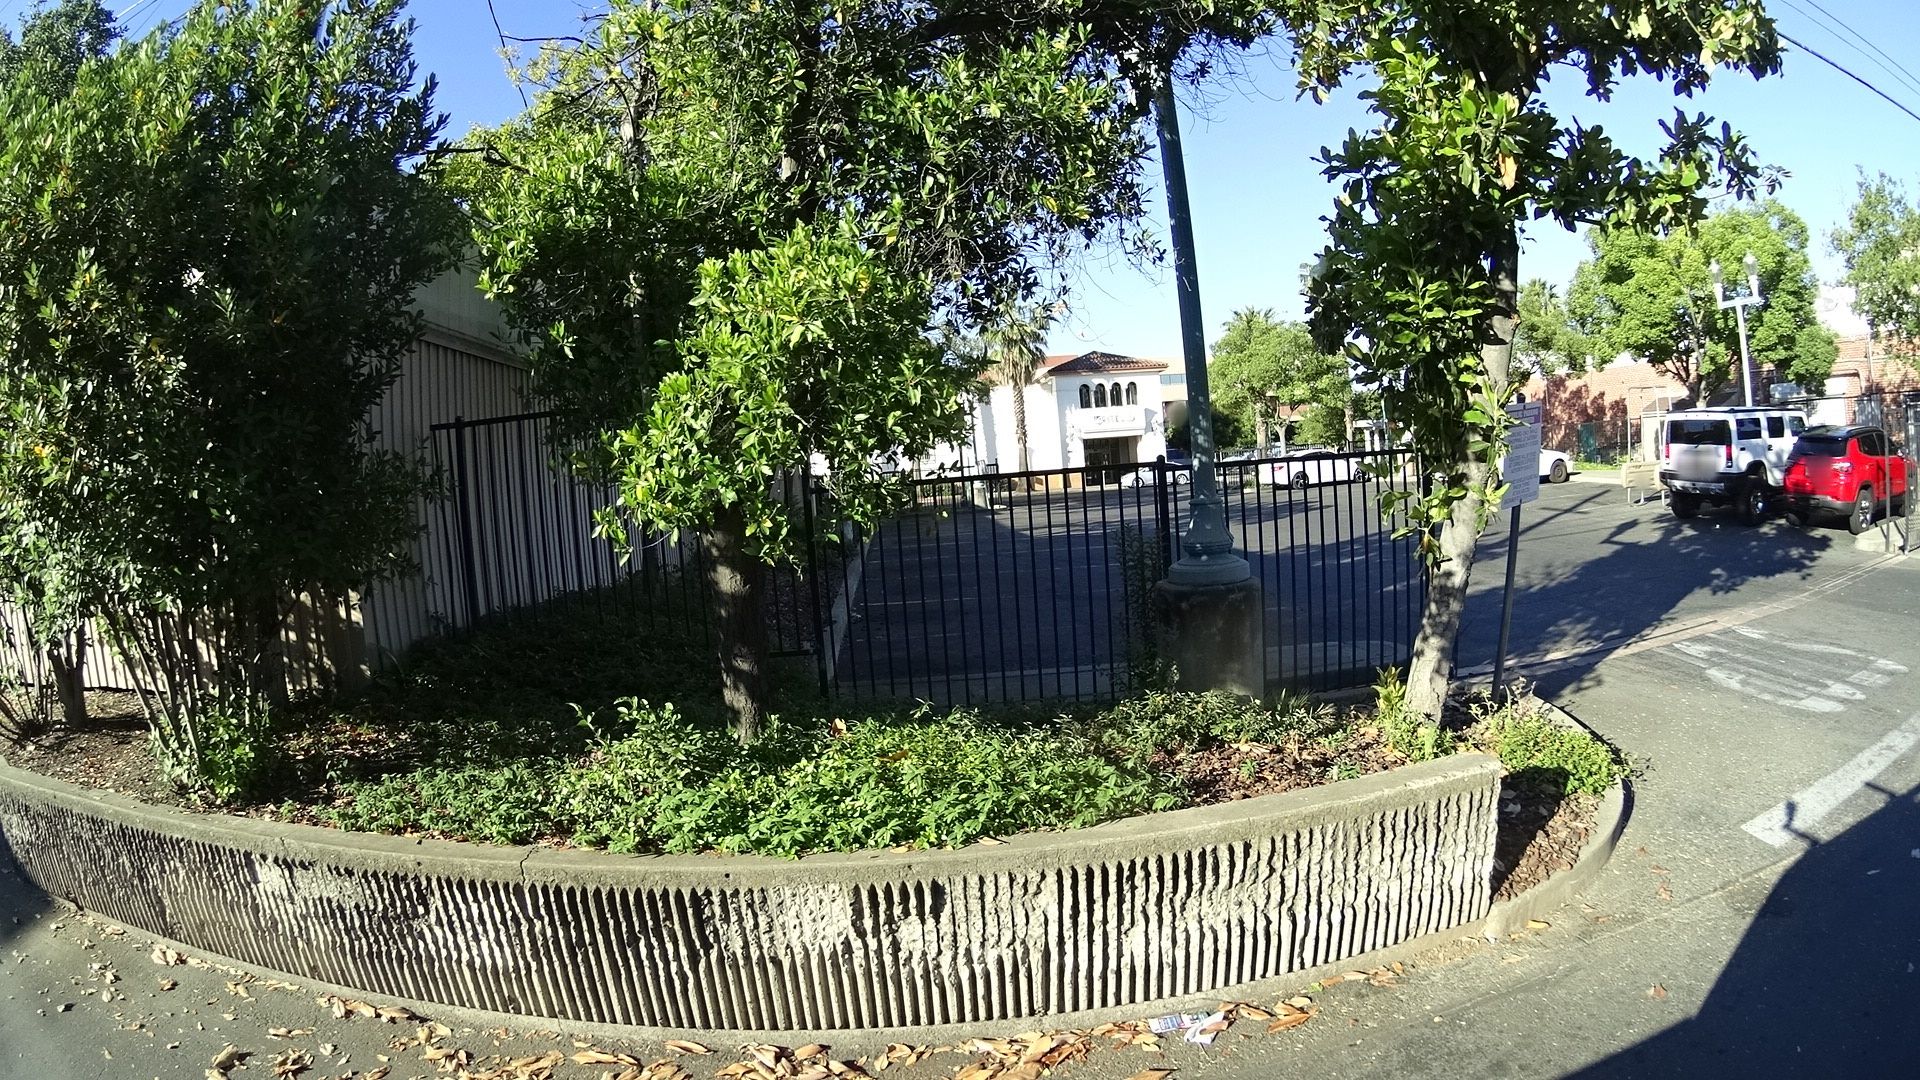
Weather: clear
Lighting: day
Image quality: good
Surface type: walking surface
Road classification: residential, service
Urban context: urban centre
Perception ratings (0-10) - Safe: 1.63, Lively: 2.72, Beautiful: 8.73, Boring: 1.93, Depressing: 6.16, Wealthy: 6.87